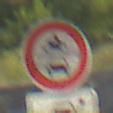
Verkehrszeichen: VerbotKraftfahrzeuge
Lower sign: MehrspurigeFahrzeugeFrei11
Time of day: MorningAfternoon
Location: Outdoor (Nature)
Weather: PartlyCloudy
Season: NotSpecified
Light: Natural